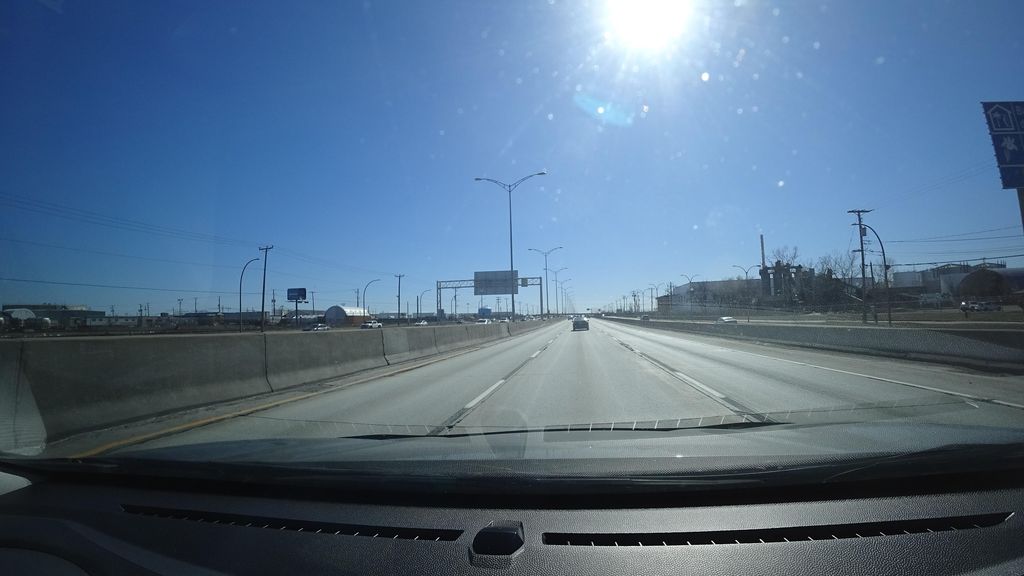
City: montreal